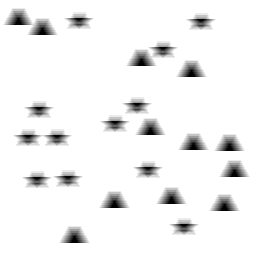
Squares: 0
Triangles: 12
Stars: 12
Total shapes: 24